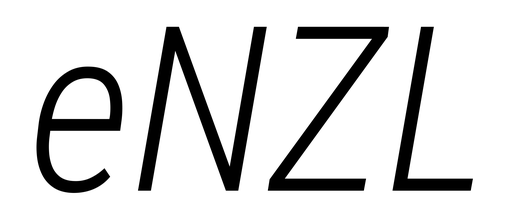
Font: Roboto-Italic_Condensed_Light_Italic